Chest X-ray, AP view. Patient: 53 years old, sex F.
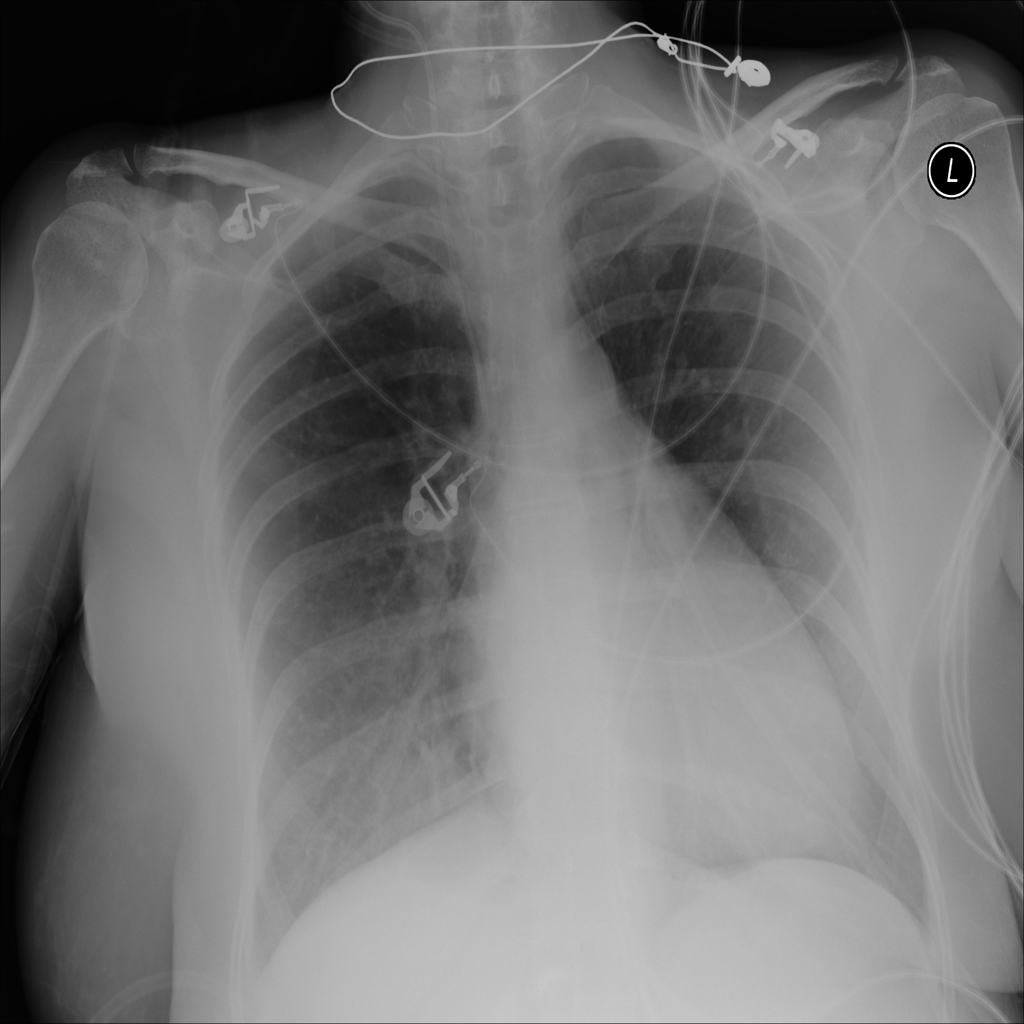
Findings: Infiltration